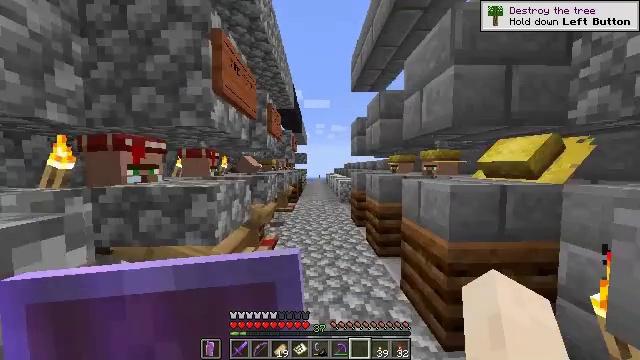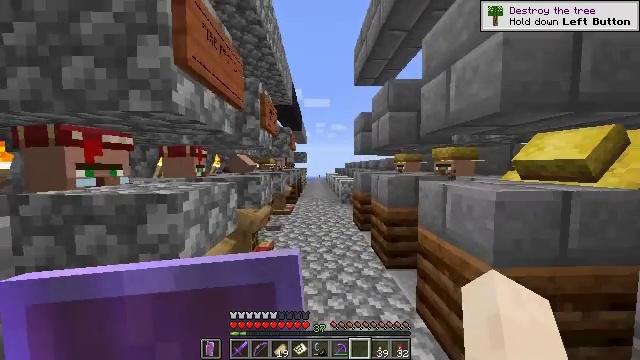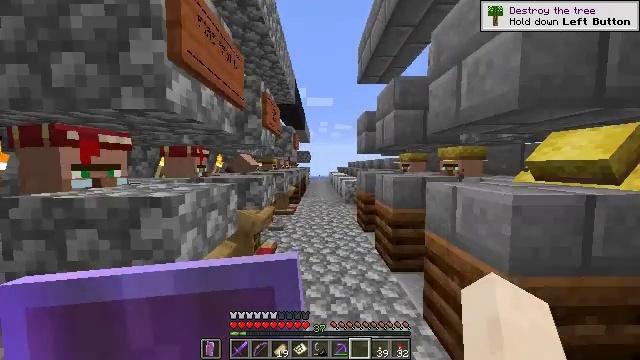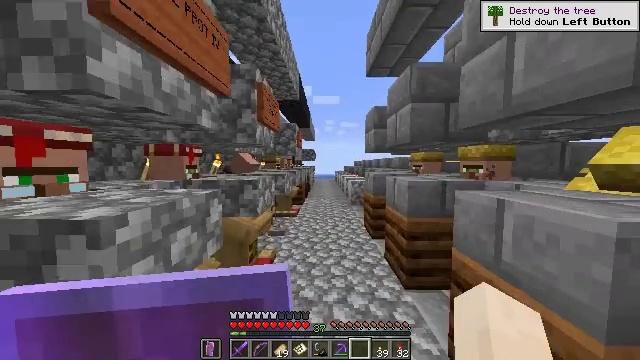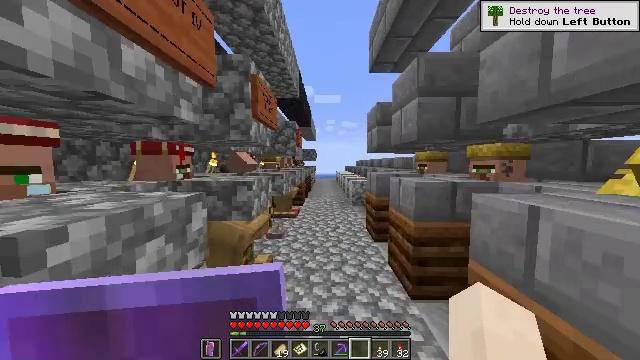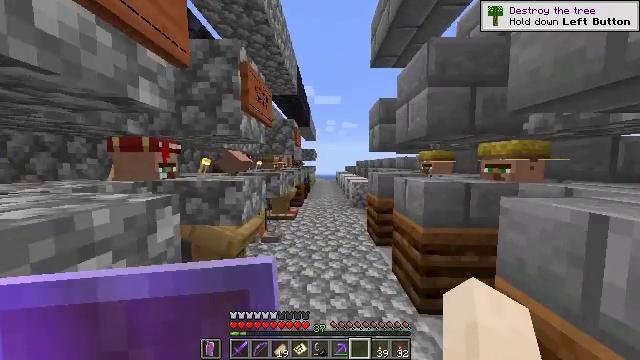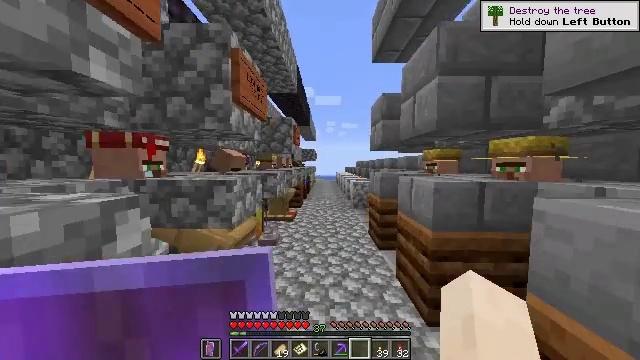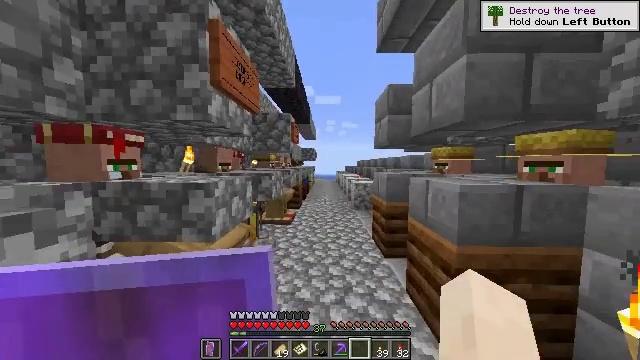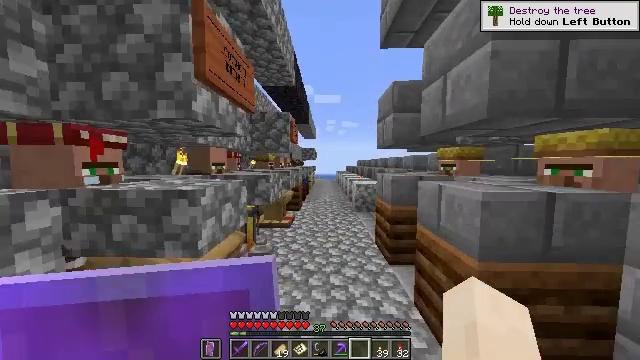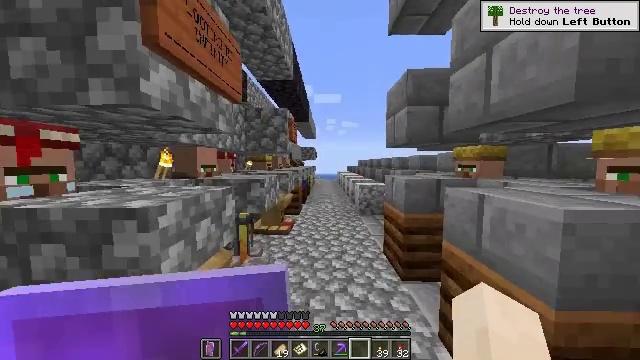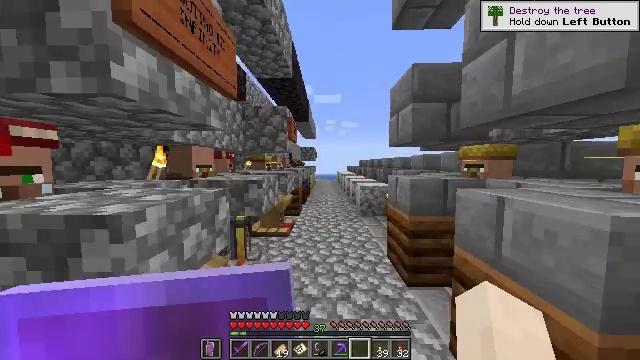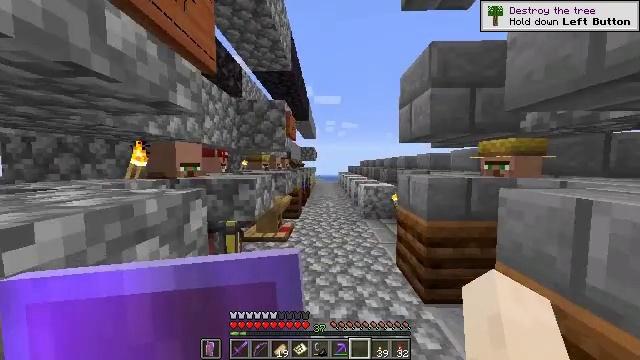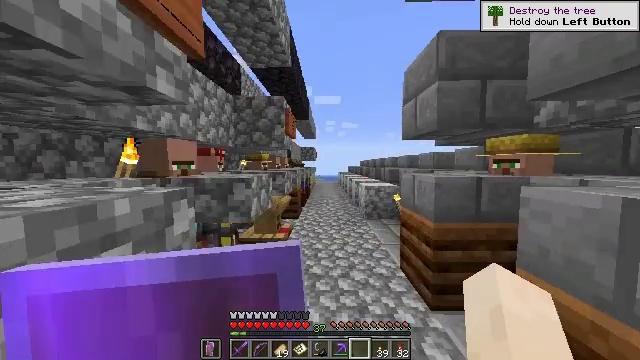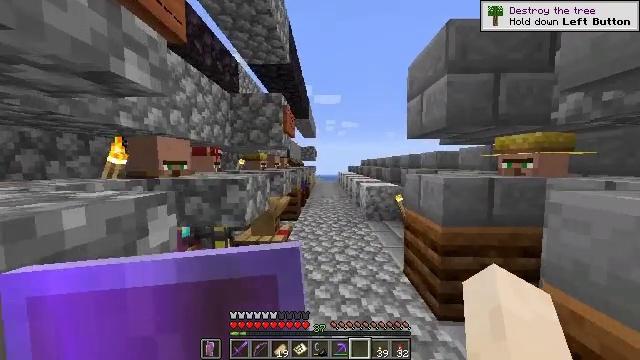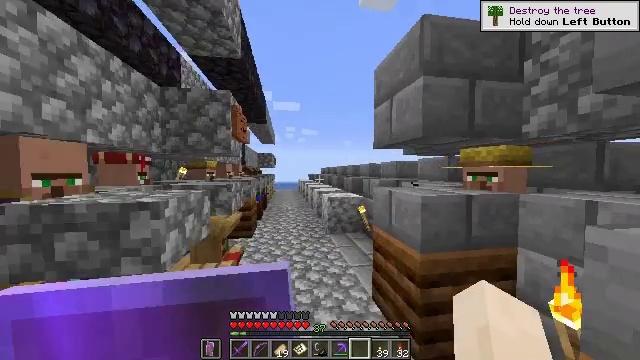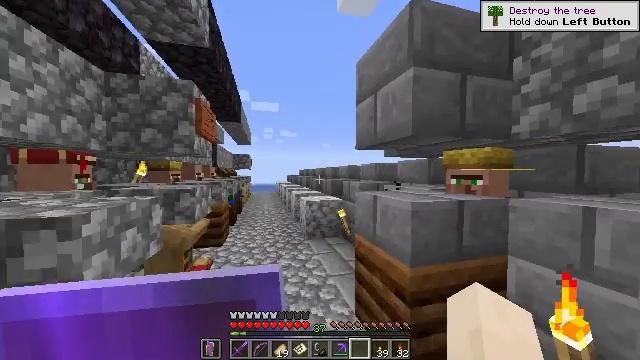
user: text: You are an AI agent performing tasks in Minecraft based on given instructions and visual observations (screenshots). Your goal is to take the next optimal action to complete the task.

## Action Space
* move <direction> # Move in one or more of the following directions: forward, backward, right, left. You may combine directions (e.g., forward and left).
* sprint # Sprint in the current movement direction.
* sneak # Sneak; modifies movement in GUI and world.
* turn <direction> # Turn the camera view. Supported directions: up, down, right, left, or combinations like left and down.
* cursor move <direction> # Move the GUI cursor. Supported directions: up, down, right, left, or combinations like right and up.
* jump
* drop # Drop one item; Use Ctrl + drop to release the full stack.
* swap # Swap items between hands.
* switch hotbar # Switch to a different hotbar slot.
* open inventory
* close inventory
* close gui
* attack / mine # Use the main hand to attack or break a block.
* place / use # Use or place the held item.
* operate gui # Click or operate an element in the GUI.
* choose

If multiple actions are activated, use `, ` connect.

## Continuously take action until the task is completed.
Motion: motion action
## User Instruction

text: Craft a map in the crafting table with paper and a compass.
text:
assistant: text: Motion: move forward, sprint
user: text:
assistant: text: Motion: move forward, sprint
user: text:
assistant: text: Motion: move forward, sprint, turn left
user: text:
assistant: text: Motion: move forward, sprint
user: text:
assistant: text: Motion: move forward, sprint
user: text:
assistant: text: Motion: move forward, sprint
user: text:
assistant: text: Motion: move forward, sprint
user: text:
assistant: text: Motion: move forward, sprint
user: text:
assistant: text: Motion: move forward, sprint
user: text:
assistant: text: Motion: move forward, sprint
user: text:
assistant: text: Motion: move forward, sprint
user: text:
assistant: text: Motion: move forward, sprint
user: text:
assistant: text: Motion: move forward, sprint
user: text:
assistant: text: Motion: move forward, sprint, turn right and up
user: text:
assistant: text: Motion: move forward, sprint, turn right
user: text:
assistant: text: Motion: move forward, sprint
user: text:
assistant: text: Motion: move forward, sprint
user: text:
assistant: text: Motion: move forward, sprint
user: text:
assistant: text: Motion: move forward, sprint
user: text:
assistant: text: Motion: move forward, sprint
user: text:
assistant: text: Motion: move forward, sprint
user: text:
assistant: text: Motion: move forward, sprint
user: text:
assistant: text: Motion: move forward, sprint, turn left and up
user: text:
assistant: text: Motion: move forward, sprint, turn left and up
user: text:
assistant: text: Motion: move forward, sprint, turn left and down
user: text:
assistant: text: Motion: move forward, sprint, turn left and down
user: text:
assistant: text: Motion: move forward, sprint
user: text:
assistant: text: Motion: move forward, sprint
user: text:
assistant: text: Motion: move forward, sprint
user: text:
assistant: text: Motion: move forward, sprint, turn right